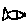
Label: fish